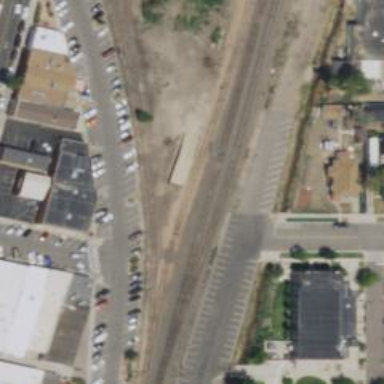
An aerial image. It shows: Railway siding for service.